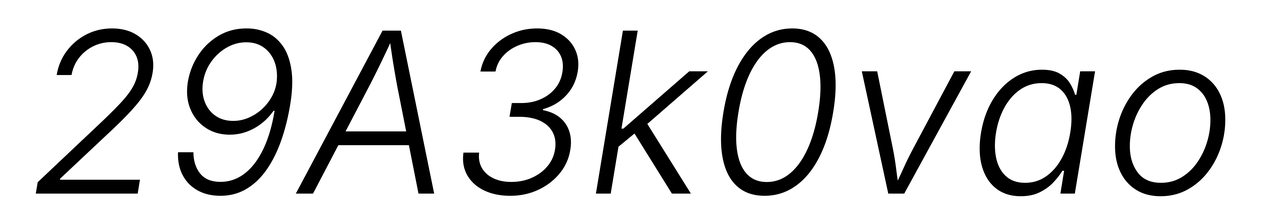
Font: Inter-Italic_Light_Italic